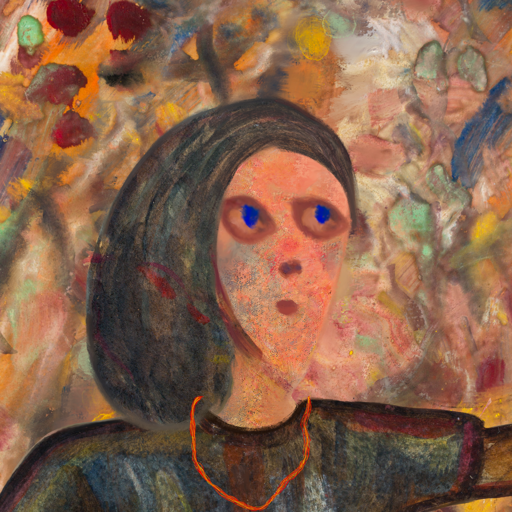
Background: Mother_And_Son_Mother, Head And Neck Side: Irani, Face Side: Mother_And_Son_Mother, Bust: Mosgoul, Hair Side: Gypsy_Mother, Head Accessory: Blank, Second Necklace: Gypsy_Mother_2, Necklace: Blank, Baby: Blank